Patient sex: M
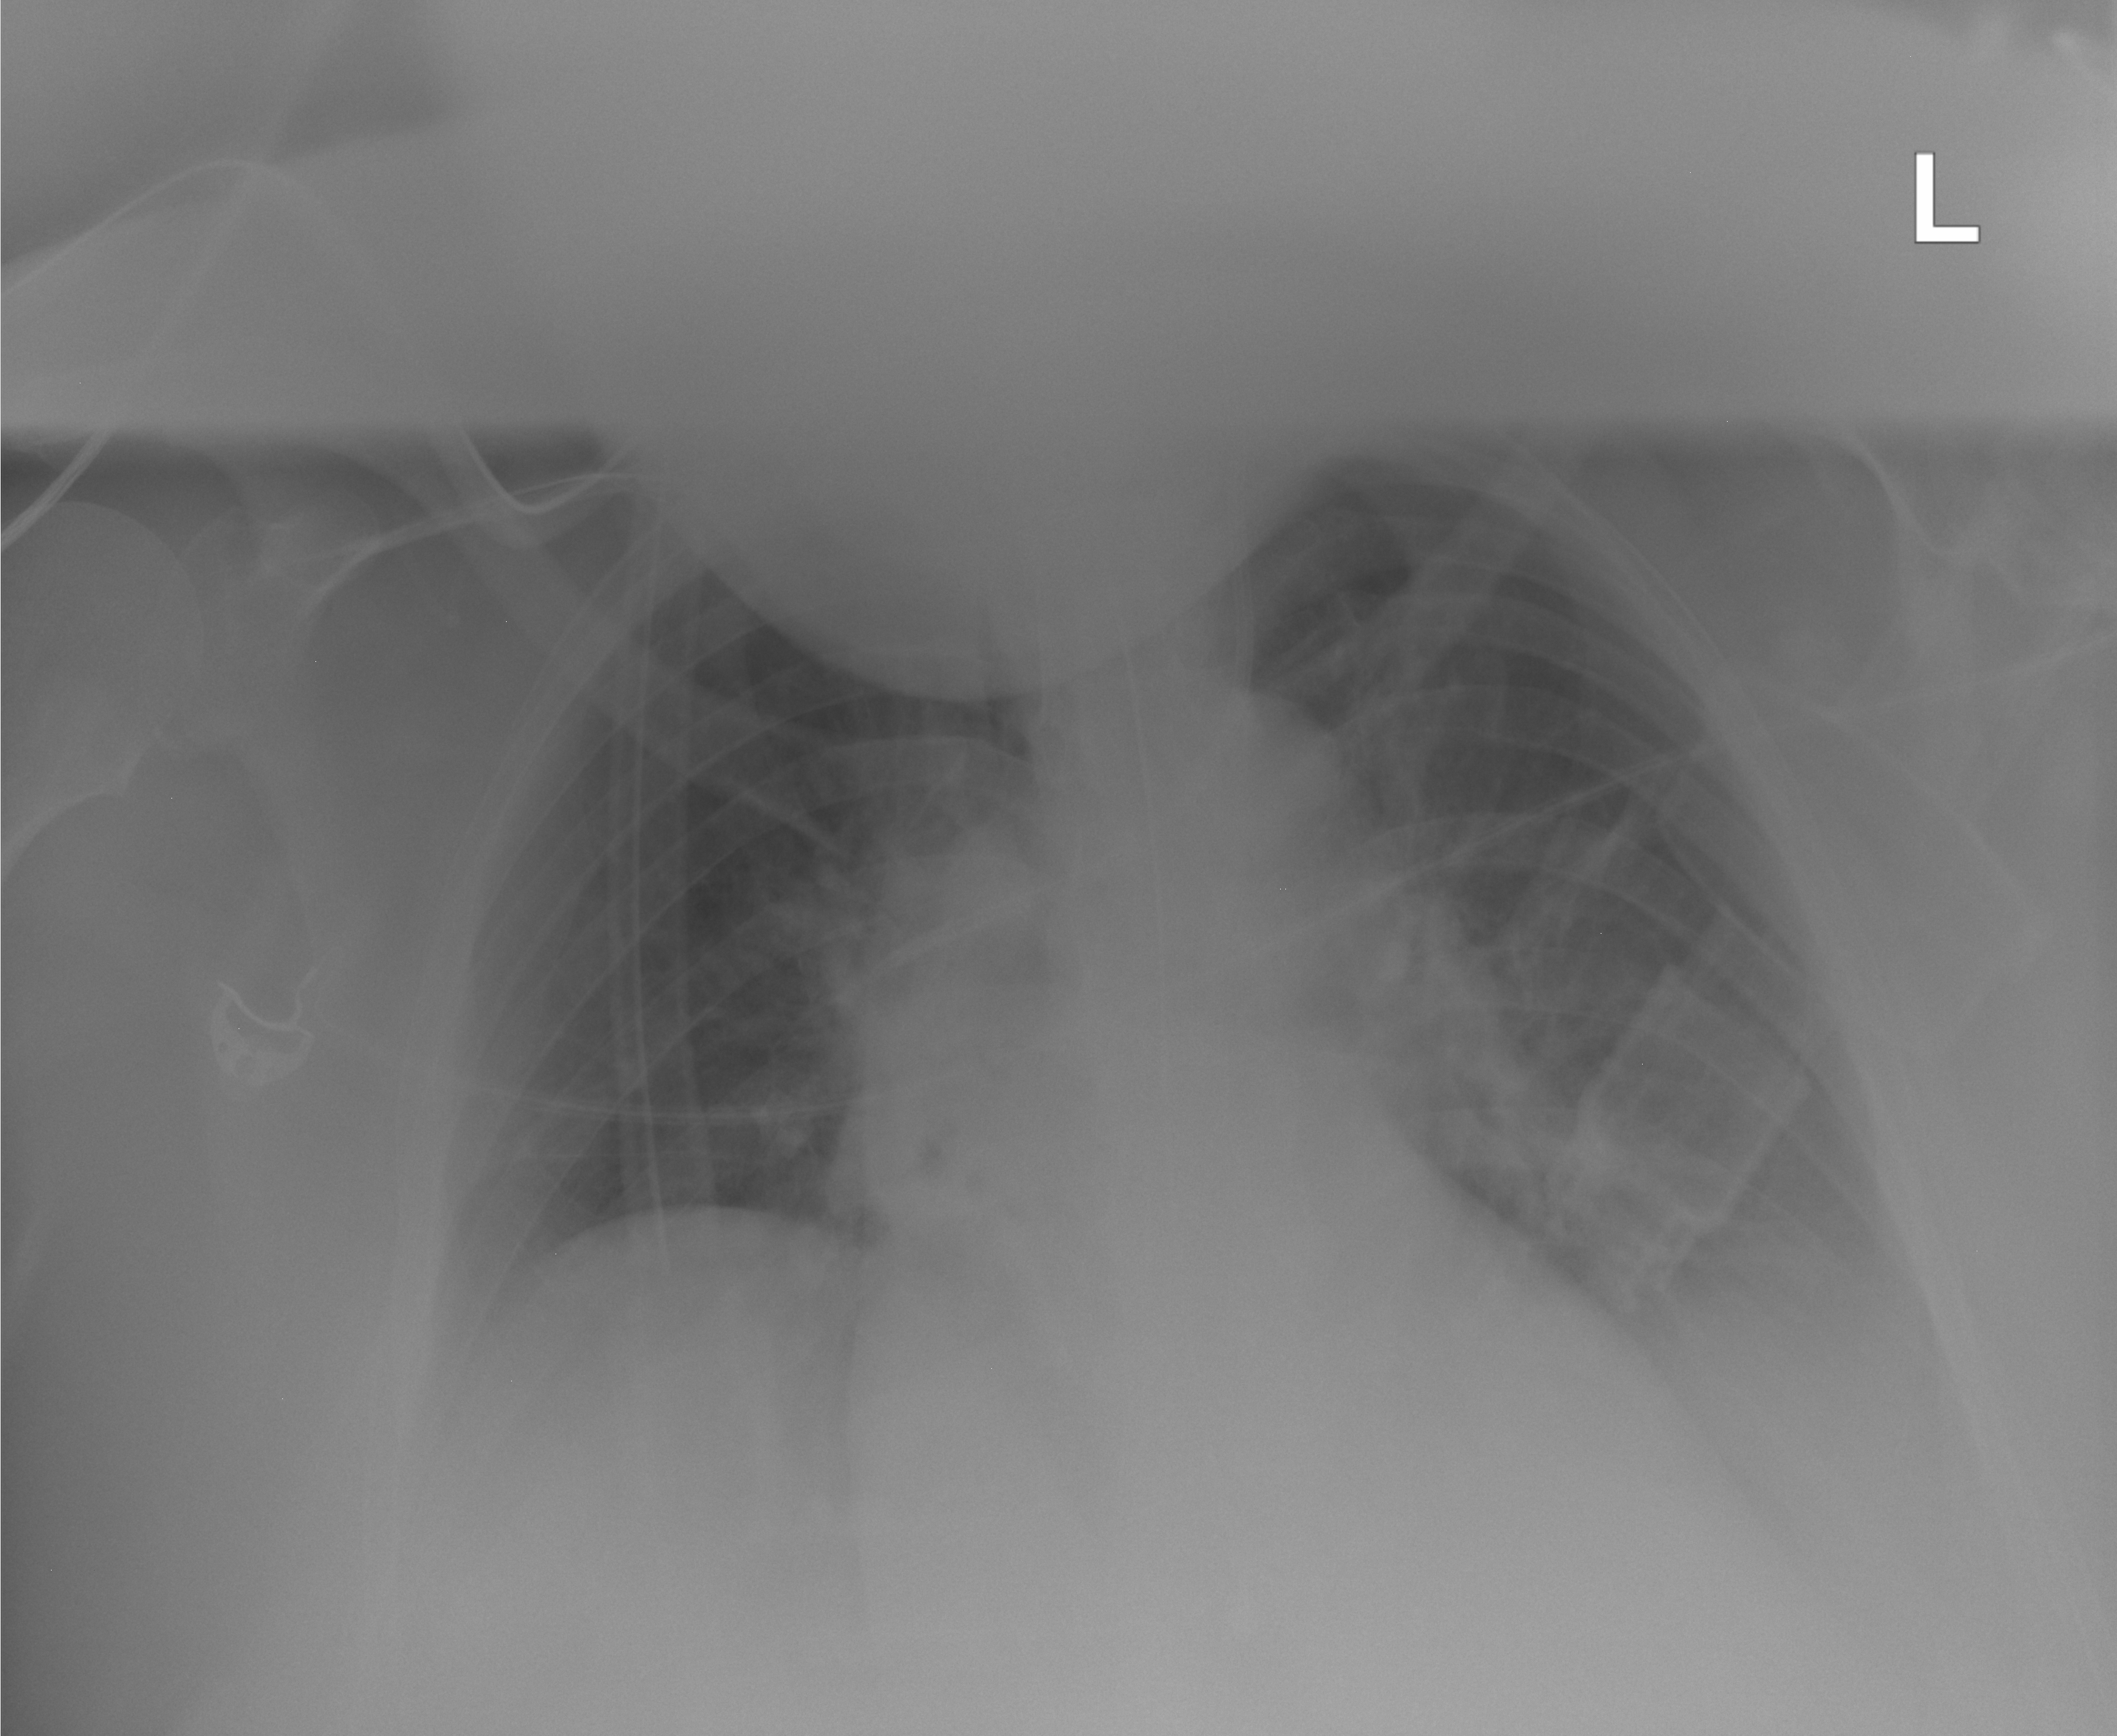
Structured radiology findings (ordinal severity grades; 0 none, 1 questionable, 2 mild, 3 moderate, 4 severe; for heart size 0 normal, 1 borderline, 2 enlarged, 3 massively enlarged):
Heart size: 1
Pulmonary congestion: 0
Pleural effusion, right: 0
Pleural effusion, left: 2
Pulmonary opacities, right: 0
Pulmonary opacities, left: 0
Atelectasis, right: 1
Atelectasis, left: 1